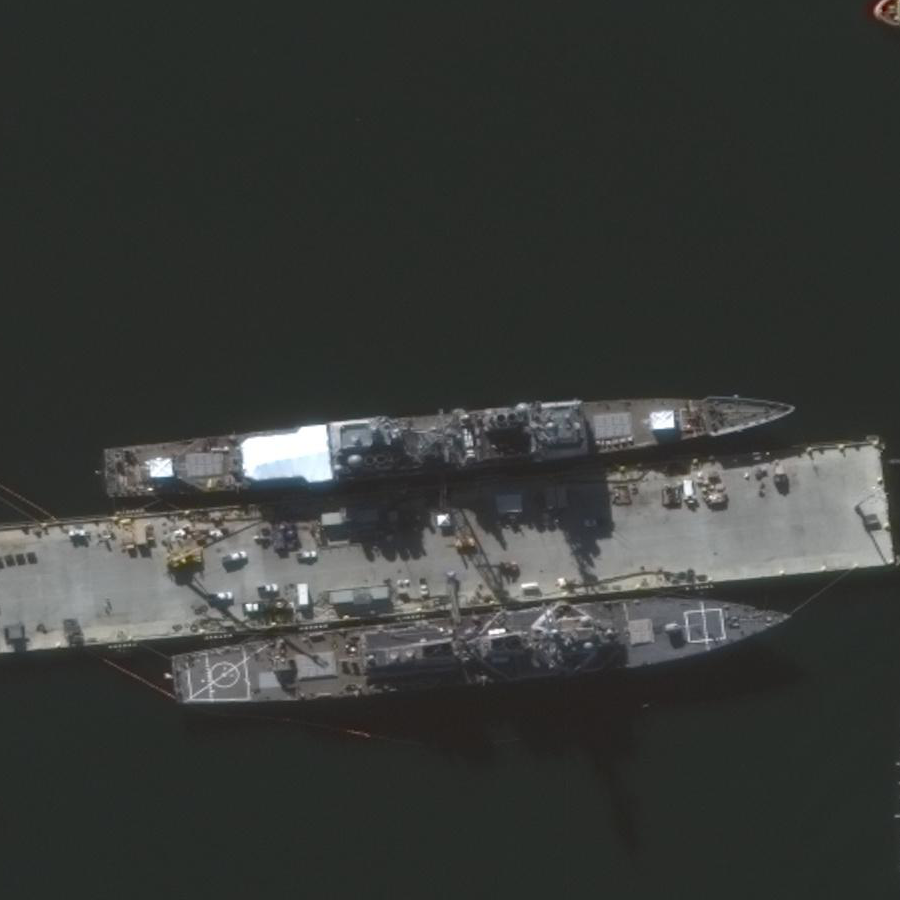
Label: cruiser